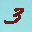
Label: 3